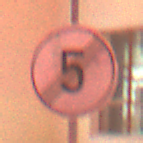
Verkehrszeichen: EndeGeschwindigkeit5
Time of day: Night
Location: Outdoor (Urban)
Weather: Overcast
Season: Winter
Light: Artificial